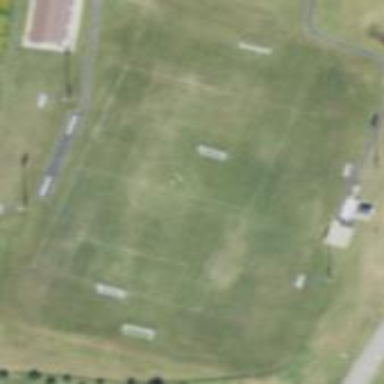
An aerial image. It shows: Soccer pitch for leisure land activities.